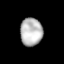
Tissue: lung
Cell type: Others
Senescence score: 0.2127
Nuclear area (px): 606
Mean DAPI intensity: 184.63